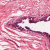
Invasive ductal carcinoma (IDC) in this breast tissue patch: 0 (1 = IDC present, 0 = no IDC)